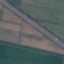
Label: Highway